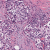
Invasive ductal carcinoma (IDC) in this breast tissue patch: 1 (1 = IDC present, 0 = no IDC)